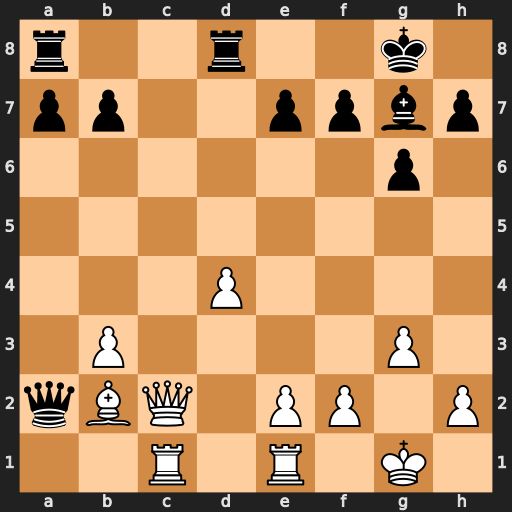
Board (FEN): r2r2k1/pp2ppbp/6p1/8/3P4/1P4P1/qBQ1PP1P/2R1R1K1
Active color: w
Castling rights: -
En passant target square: -
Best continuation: Ra1 Qxb2 Qxb2